Interaction volume radius: 5 \u00c5
Interaction volume height: 40 \u00c5
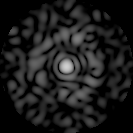
Disorder parameter: 0.8425